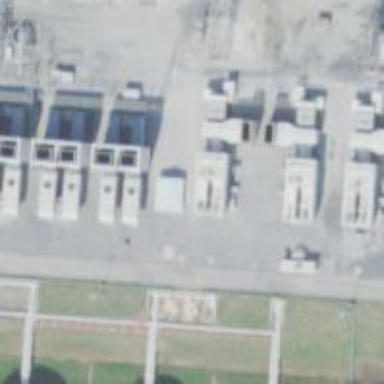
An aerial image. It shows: Gas-powered generator. It is gas turbine type generator.